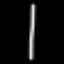
Label: line